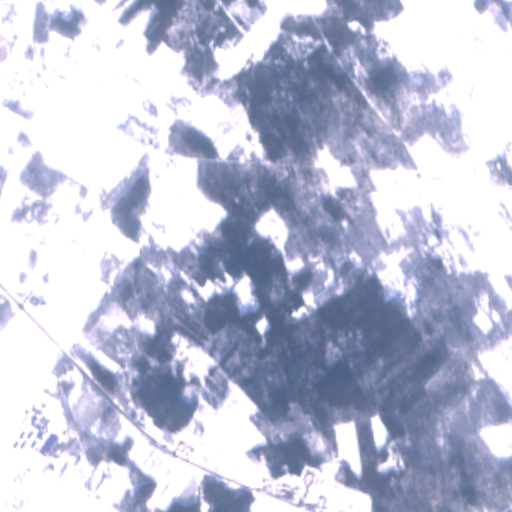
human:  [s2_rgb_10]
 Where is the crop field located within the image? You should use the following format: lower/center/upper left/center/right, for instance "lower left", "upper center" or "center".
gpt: The crop field is located in the center of the image.
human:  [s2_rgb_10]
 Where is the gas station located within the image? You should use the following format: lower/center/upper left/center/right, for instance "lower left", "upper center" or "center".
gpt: The gas station is located in the lower center of the image.
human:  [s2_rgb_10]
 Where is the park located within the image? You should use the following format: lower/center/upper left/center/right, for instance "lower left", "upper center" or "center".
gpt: The park is located in the lower left of the image.
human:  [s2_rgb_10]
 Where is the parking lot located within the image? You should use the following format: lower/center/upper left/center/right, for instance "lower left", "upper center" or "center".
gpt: The parking lot is located in the lower of the image.
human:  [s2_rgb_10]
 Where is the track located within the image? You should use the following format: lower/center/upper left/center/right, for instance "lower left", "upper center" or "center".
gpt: The track is located in the lower left of the image.
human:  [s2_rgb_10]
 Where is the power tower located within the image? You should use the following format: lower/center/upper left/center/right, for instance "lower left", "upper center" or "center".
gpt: There is no power tower in the image.